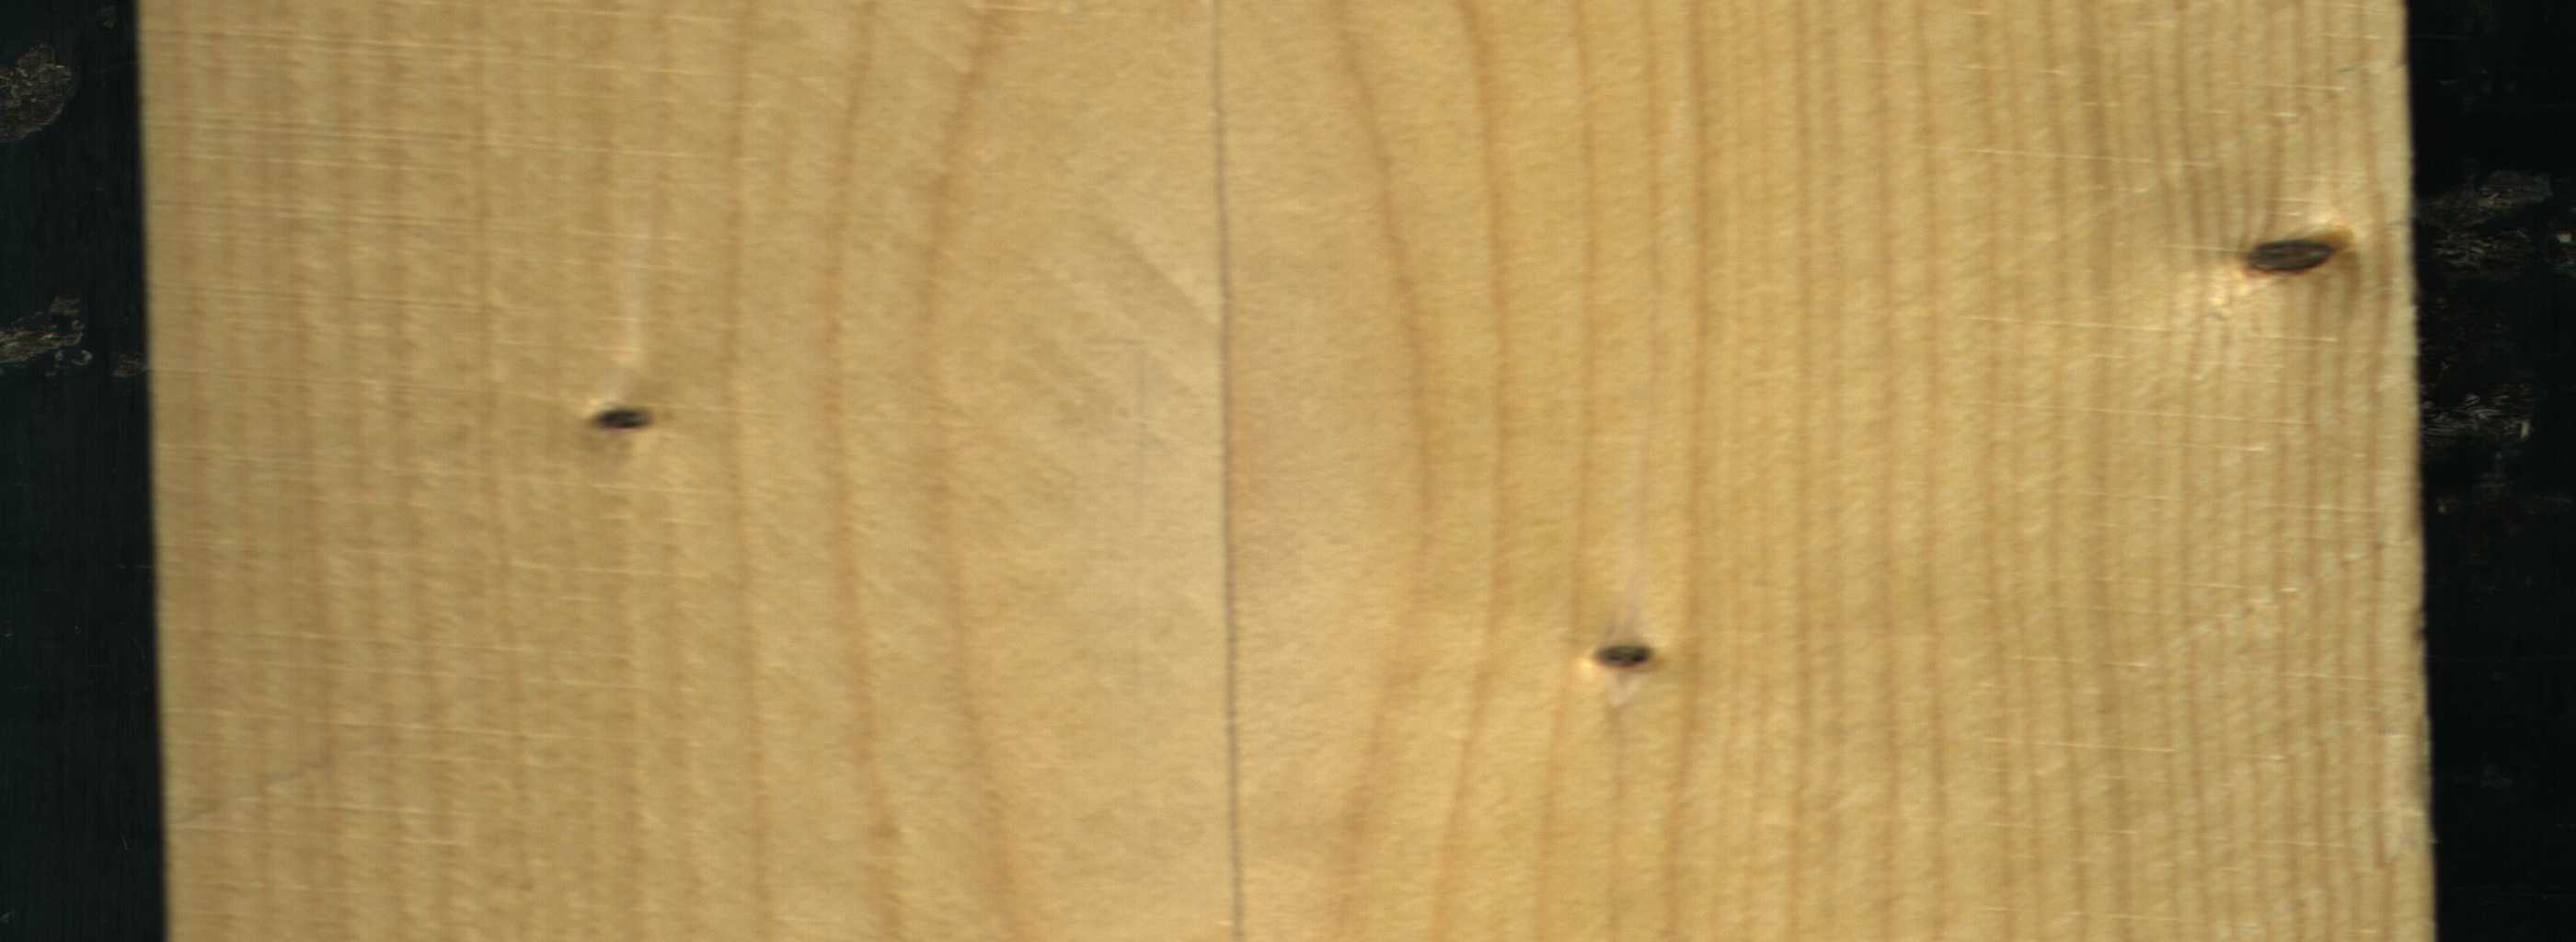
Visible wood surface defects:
Dead_Knot
Dead_Knot
Dead_Knot